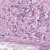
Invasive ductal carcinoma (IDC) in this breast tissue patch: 1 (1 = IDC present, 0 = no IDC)